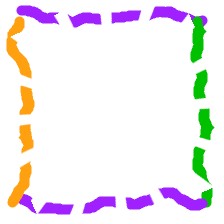
Shape: square